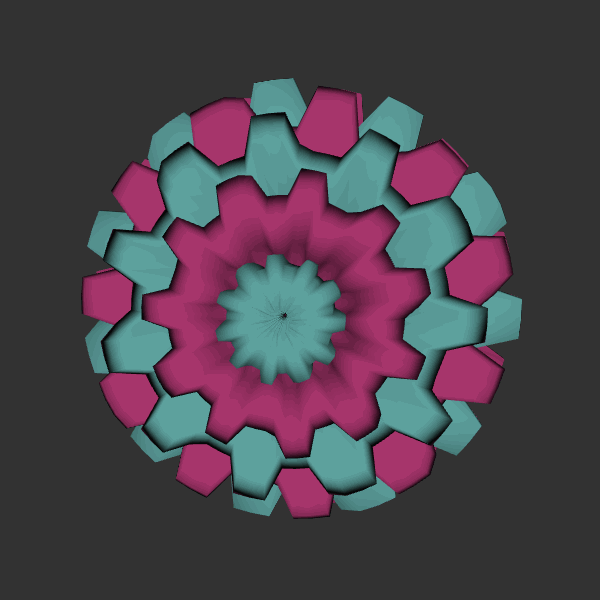
Background: dark